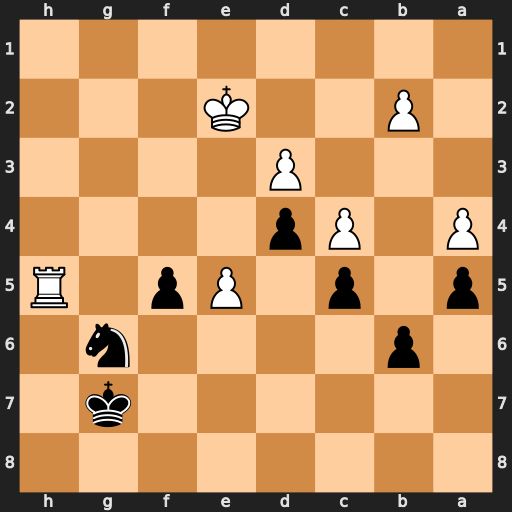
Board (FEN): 8/6k1/1p4n1/p1p1Pp1R/P1Pp4/3P4/1P2K3/8
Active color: b
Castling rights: -
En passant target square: -
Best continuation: Nf4+ Kd2 Nxh5